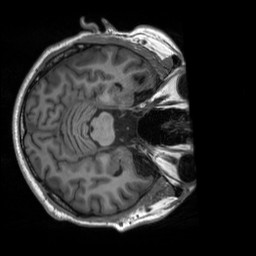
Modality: T1w
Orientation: axial
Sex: male
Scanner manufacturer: siemens
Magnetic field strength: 3 T
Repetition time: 2.3 s
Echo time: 0.00226 s